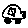
Label: car